Interaction volume radius: 5 \u00c5
Interaction volume height: 15 \u00c5
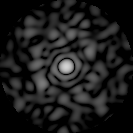
Disorder parameter: 0.8837